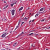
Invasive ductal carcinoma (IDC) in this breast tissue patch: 0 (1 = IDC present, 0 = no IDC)